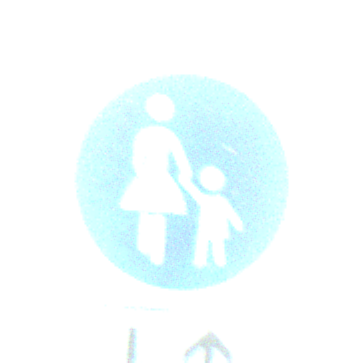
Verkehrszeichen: Gehweg
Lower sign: RichtungsangabeDurchPfeile8
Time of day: MorningAfternoon
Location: Outdoor (Nature)
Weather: PartlyCloudy
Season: NotSpecified
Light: Natural